Interaction volume radius: 5 \u00c5
Interaction volume height: 10 \u00c5
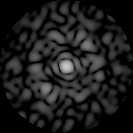
Disorder parameter: 0.8316